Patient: sex F, age 59
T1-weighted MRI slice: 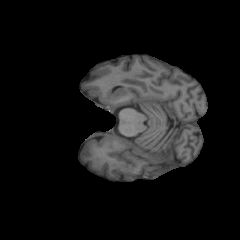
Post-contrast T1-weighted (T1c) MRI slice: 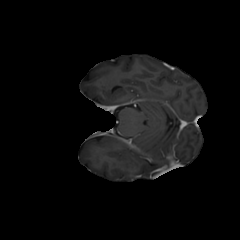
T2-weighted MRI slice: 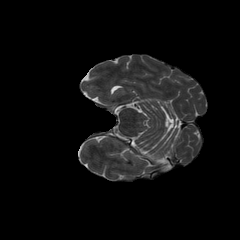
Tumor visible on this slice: no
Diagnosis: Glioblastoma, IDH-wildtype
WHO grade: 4